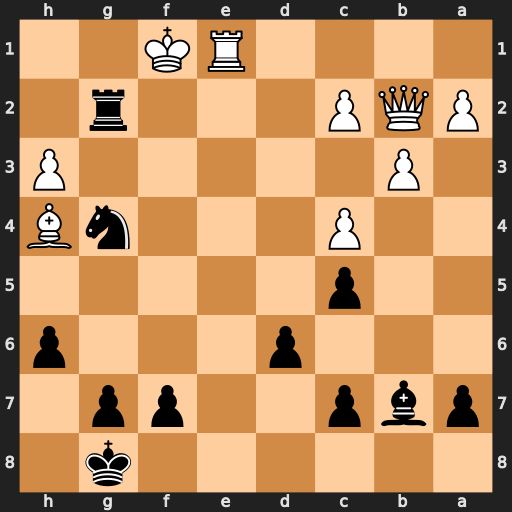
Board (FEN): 6k1/pbp2pp1/3p3p/2p5/2P3nB/1P5P/PQP3r1/4RK2
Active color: b
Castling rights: -
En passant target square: -
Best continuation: Nh2#